Question: I've to make a horizontal list view inside a vertical list view. Both list views can have any number of elements and both needs to be scrollable.
How will I achieve this because I've read that android doesn't support list view hierarchy.
Thanks !

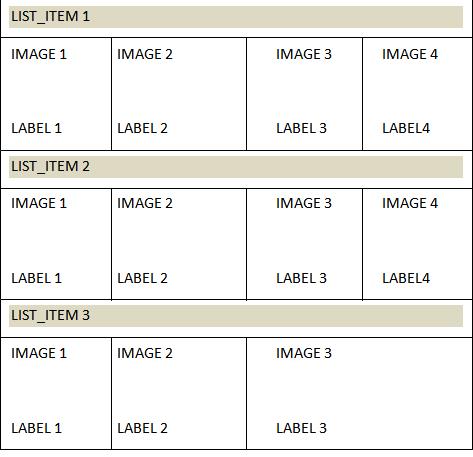
Answer: To Achieve this this, You have to do the following::
1. Create a Vertical ScrollView having Single LinearLayout.
2. Now Create Horizontal ListViews inside this Linearlayout as shown in the Example below:
Hence this will let you in the as well as .
for eg.
'''
<ScrollView>
<LinearLayout..... //this a vertically oriented layout
>
<ListView/>
.
.//This listViews Are Horizontal
.
<ListView>
</Linearlayout>
</ScrollView>
'''
# Edit: Adding Dynamically ListView to the LinearLayout.
'''
LinearLayout ll=(LinearLayout)findViewById(R.id.id_given_in_the_XML_file);
ListView lv=new ListView(Activityname.this);
.
.
.
Do All ListView Processing Here
.
.
.
lv.setAdapater(adapter);
ll.addView(lv);
'''